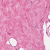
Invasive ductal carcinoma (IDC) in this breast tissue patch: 0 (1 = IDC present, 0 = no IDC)